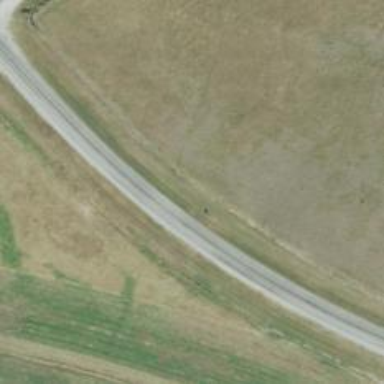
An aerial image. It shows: Secondary road.